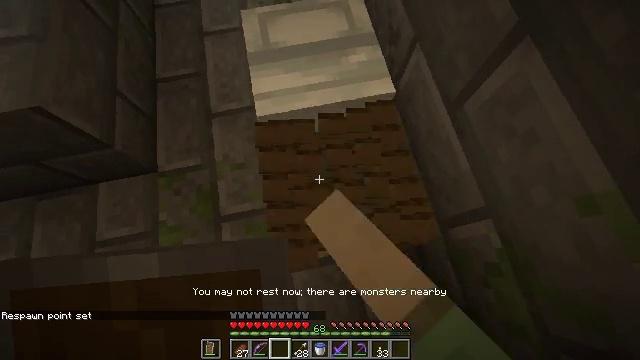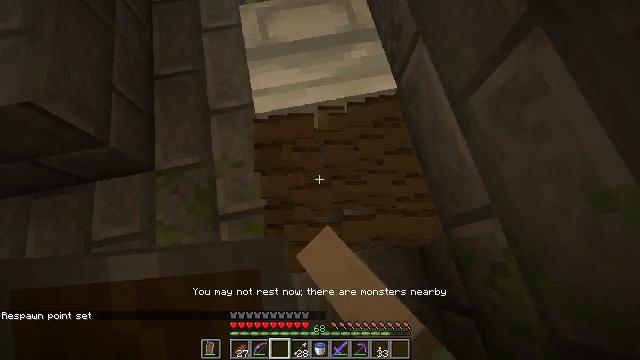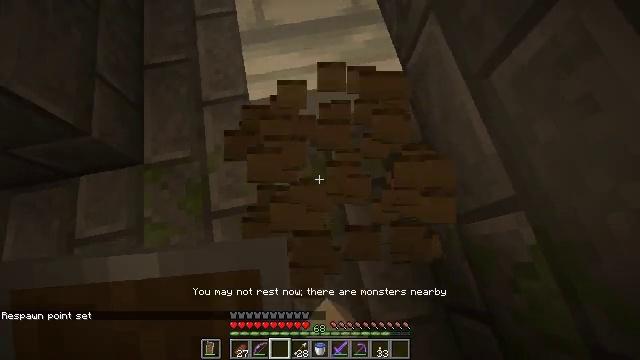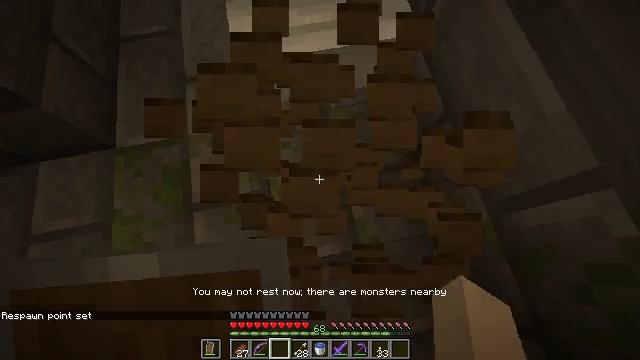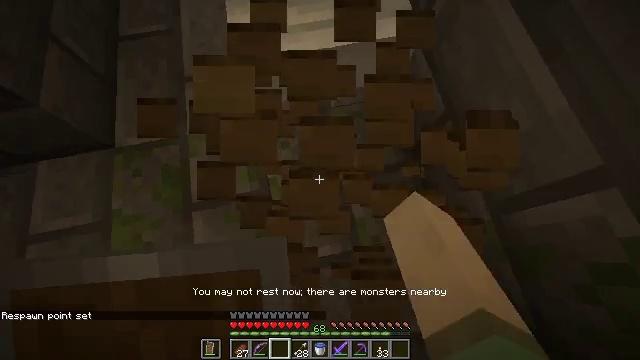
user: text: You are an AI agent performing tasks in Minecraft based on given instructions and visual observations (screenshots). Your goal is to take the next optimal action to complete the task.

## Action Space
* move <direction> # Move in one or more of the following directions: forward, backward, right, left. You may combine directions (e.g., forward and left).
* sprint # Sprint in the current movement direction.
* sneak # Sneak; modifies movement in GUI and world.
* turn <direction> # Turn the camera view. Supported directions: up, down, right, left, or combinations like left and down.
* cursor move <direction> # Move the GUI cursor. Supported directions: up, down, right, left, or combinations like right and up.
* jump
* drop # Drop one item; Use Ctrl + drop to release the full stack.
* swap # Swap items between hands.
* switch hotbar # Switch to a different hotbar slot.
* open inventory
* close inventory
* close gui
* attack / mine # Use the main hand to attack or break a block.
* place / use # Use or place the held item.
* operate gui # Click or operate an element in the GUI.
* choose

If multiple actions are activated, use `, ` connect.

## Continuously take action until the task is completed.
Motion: motion action
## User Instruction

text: Attack the white bed to collect it.
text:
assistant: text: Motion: attack / mine
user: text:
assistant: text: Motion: attack / mine
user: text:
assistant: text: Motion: attack / mine
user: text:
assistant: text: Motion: attack / mine
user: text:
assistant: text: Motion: attack / mine